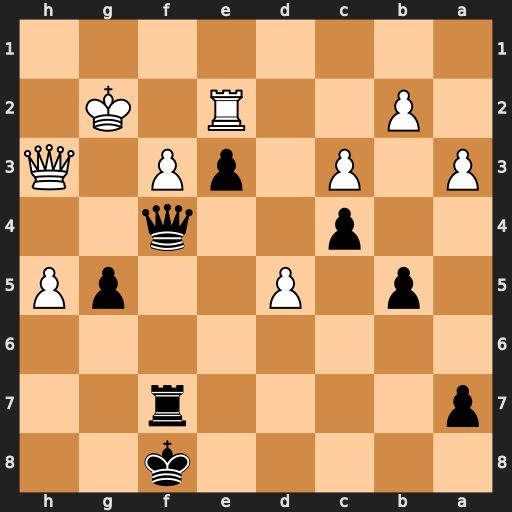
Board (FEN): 5k2/p4r2/8/1p1P2pP/2p2q2/P1P1pP1Q/1P2R1K1/8
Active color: b
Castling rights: -
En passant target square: -
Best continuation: g4 Qxg4 Rg7 Qxg7+ Kxg7